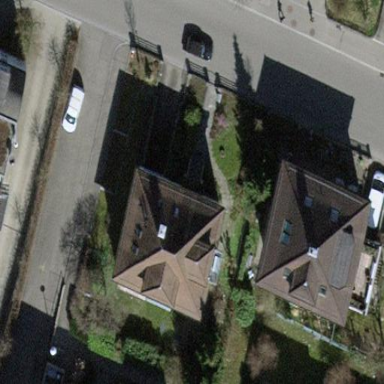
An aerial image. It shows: Building with hipped roof shape.